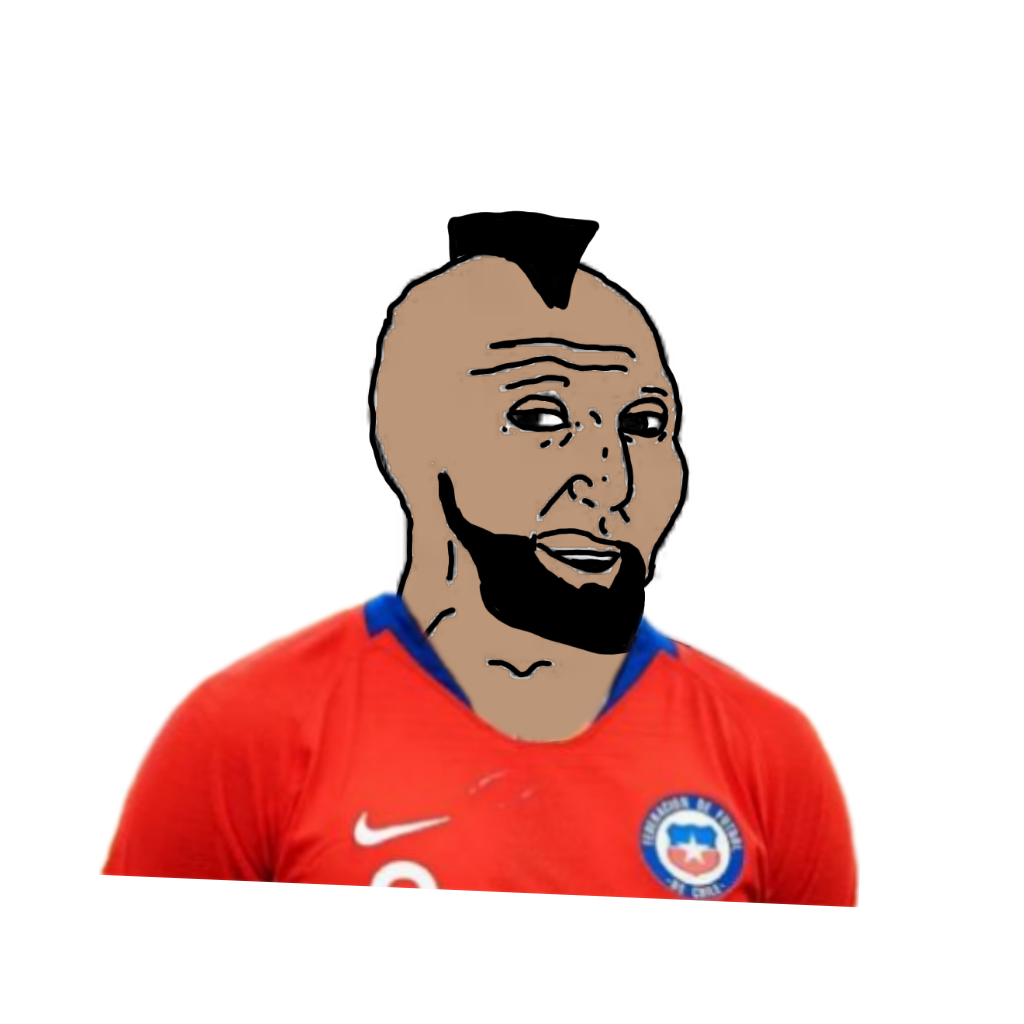
Label: 5_Groomer